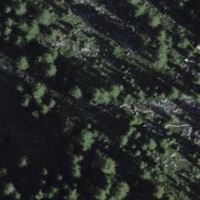
EUNIS habitat code: 23
Species observed at this site:
Saxifraga aizoides